Question: I need to have an scroll with items together, and the selected item should expand a part down.

I am currently using a Gallery (I tried with viewflow and viewpager, but the items have much space between them), but I need to know how can I do this effect.
I have 2 ideas, but i don't know how can I implement it.
1) The expandable part is a LinearLayout with visibility=gone, and when the item is selected, this layout should be visible. (Gallery do not have "onItemSelectedListener")
2) Treat each element as a fragment (once I use a Viewpager that use this, <URL>
It does not necessarily have to be a gallery, any idea is welcome
I am working on an Activity.
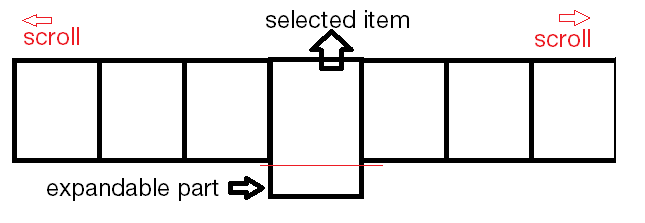
Answer: Depends on the behavior that you want. Some questions can more than one item be expanded at a time? Do you want the views to be paged (snap into place) or smooth scroll them?
One Suggestion I have is to make a custom view for the individual cells. Then add them programmatically to a HorizontalScrollView Object.
'''
HorizontalScrollView hsv = new HorizontalScrollView(activity);
LinearLayout hll = new LinearLayout(activity);
hll.setOrientation(LinearLayout.HORIZONTAL);
for(int i=0;i<items.length();i++){
hsv.addView(new CustomExpandView(item));
}
'''
The CustomExpandView would be used for your cells and could be something like this...
'''
public class CustomExpandView extends RelativeLayout implements OnClickListener {
MyActivity mActivity = null;
ImageView ivImage, ivOverImage;
RelativeLayout rlView;
public CustomExpandView(Context context) {
super(context);
initialize();
}
public CustomExpandView(Context context, AttributeSet attrs) {
super(context, attrs);
initialize();
}
public void initialize() {
mActivity = (MyActivity) this.getContext();
LayoutInflater inflater = (LayoutInflater) mActivity.getSystemService(Context.LAYOUT_INFLATER_SERVICE);
inflater.inflate(R.layout.custom_cell_expand, this, true);
//you can initialize subviews here
rlView = (RelativeLayout) getChildAt(0);
ivImage = (ImageView) rlView.getChildAt(0);
ivOverImage = (ImageView) rlView.getChildAt(1);
rlView.setOnFocusChangeListener(new OnFocusChangeListener(){
@Override
public void onFocusChange(View v, boolean hasFocus) {
LinearLayout expand = v.findViewById(R.id.view_i_want_to_expand);
if(hasFocus)
expand.setVisibility(View.VISIBLE);
else
expand.setVisibility(View.GONE);
}
});
}
'''